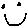
Label: smiley face